Question: I'm using the following tables in my lesson observation recording system:

- - - -
---
So, for example:
(faculty)
(subject): GCSE Maths, AS Maths, A2 Maths, A2 Further Maths (courses)
(subject): GCSE Business, BTEC Business, GCSE ICT, BTEC ICT (courses)
---
I want to produce a '<SELECT>' box along these lines:
'''
<select name="courses" id="courses">
<optgroup label="Maths">
<option value="1">GCSE Maths</option>
<option value="2">AS Maths</option>
<option value="3">A2 Maths</option>
<option value="4">A2 Further Maths</option>
</optgroup>
<optgroup label="Business">
<option value="5">GCSE Business</option>
<option value="6">GCSE ICT</option>
<option value="7">BTEC Business</option>
<option value="8">BTEC ICT</option>
</optgroup>
</select>
'''
But that box will be populated (using JavaScript) once the user has first selected one of the .
So, ideally, I'd like to retrieve all of this information with a single SQL statement - a list of all faculties, then nested subjects and nested courses. I will be using PHP to process this information and I'm comfortable with that.
Is this possible in a single statement? I wouldn't even know where to begin.
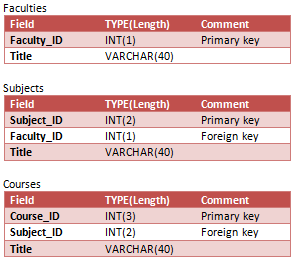
Answer: Is this what you're looking for?
'''
SELECT
f.Title AS Faculty,
s.Title AS Subject,
c.Title AS Course
FROM
Faculties f
LEFT JOIN Subjects s ON f.Faculty_ID = s.Faculty_ID
LEFT JOIN Courses c ON s.Subject_ID = c.Subject_ID
'''